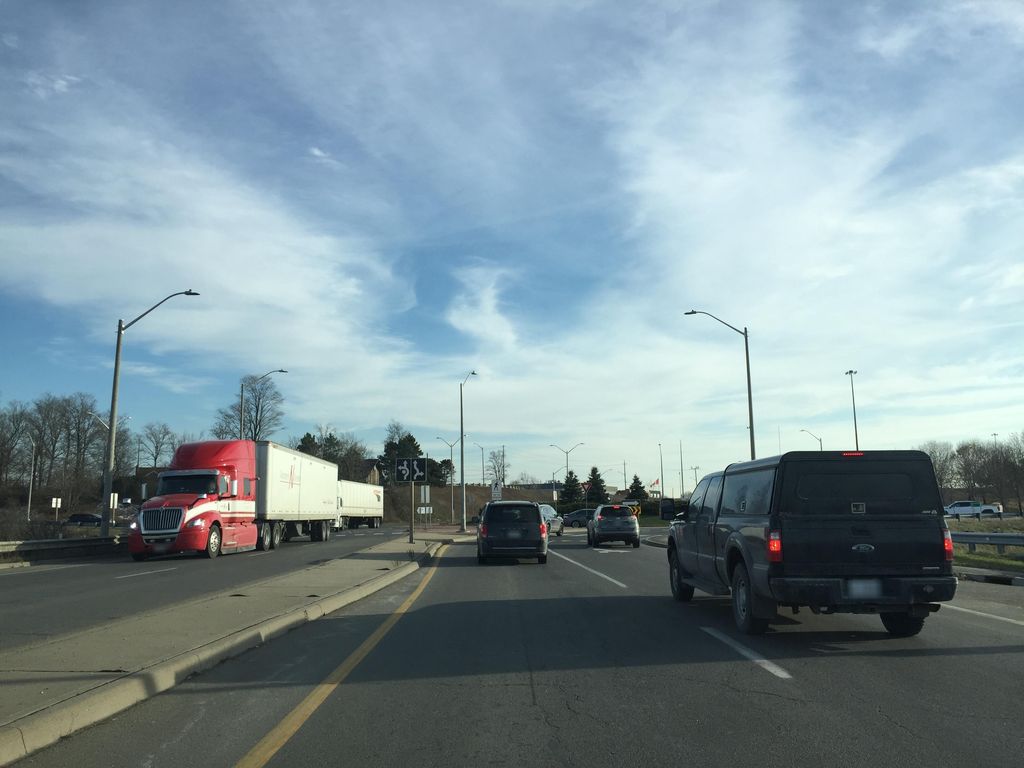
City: kitchener-waterloo